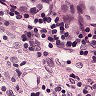
Metastatic tissue present: yes